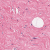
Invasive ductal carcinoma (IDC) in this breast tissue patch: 0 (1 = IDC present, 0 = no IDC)